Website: bh-photo
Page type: address-validator
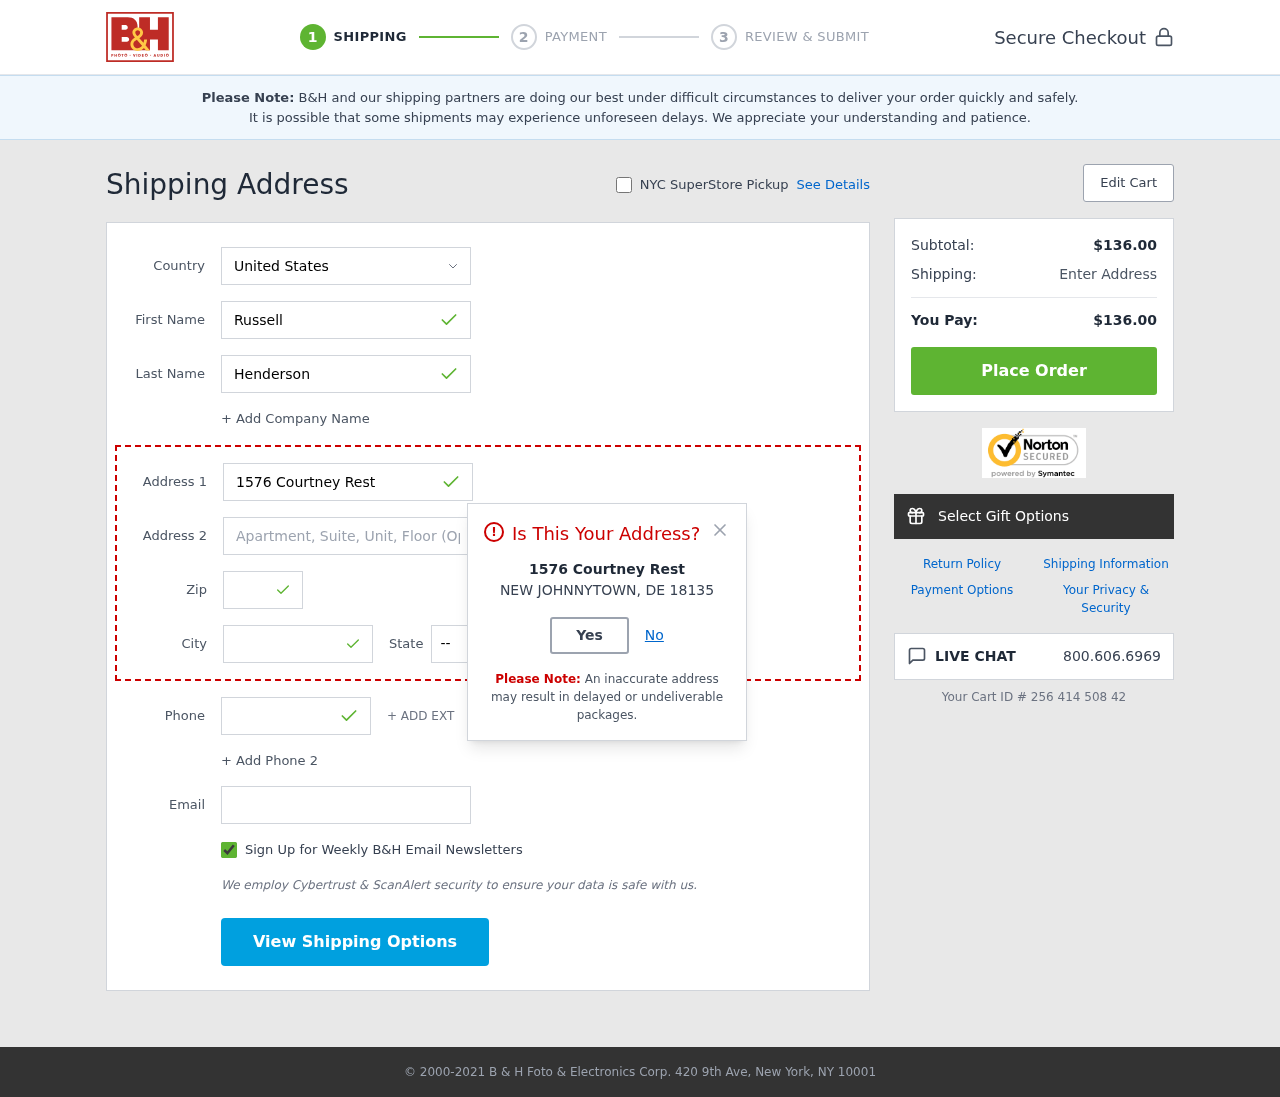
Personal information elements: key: PII_CITY
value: New Johnnytown
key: PII_COUNTRY
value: United States
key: PII_EMAIL
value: russell.henderson@hotmail.com
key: PII_FIRSTNAME
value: Russell
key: PII_LASTNAME
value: Henderson
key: PII_PHONE
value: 7145660029
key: PII_POSTCODE
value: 18135
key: PII_STATE_ABBR
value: DE
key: PII_STREET
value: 1576 Courtney Rest
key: PII_CITY_MODAL
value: NEW JOHNNYTOWN
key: PII_POSTCODE_FULL
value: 18135
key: PII_POSTCODE_NUMERIC
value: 18135
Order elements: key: ORDER_SUBTOTAL
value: $136.00
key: ORDER_TOTAL
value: $136.00
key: ORDER_ID
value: Your Cart ID # 256 414 508 42